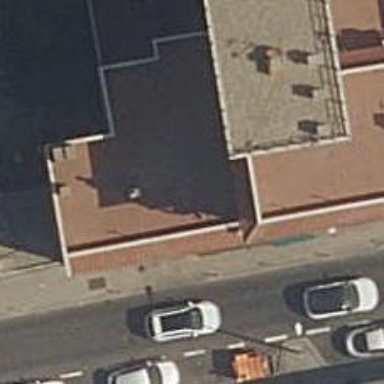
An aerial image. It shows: Restaurant.